六年级 · 立体几何学
 一个密闭的容器 (如下图) 是由一个圆柱和一个圆锥组成的, 圆柱的高是 $10 \mathrm{~cm}$ ，圆锥的高是 $6 \mathrm{~cm}$ ，容器内的液面高 $7 \mathrm{~cm}$ 。当将这个容器倒过来放时，从圆锥的顶点到液面的高是多少厘米?

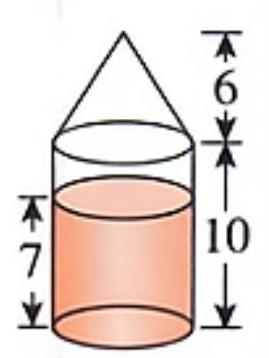
答案: $11 \mathrm{~cm}$